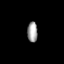
Tissue: prostate
Cell type: Fibroblasts
Senescence score: 0.7931
Nuclear area (px): 202
Mean DAPI intensity: 160.134